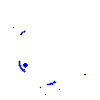
Particle: electron